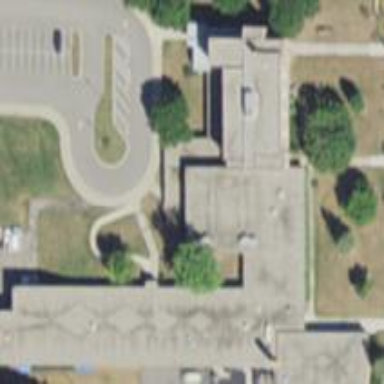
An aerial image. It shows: School building.